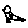
Label: bird